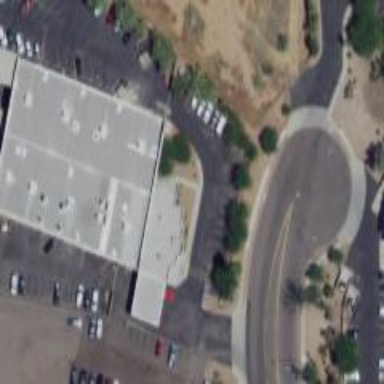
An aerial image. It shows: Car repair shop located in building.